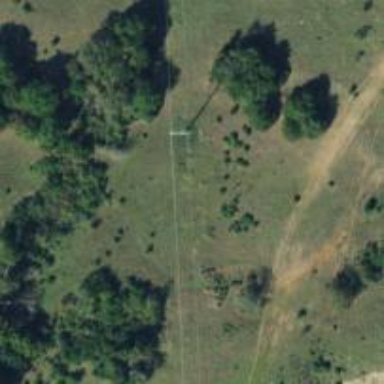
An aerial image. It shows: Power pole.